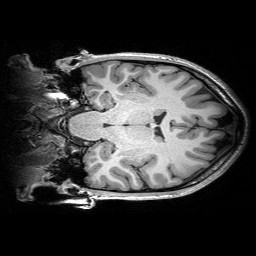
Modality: T1w
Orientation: coronal
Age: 16
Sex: female
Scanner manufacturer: siemens
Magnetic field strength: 3 T
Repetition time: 2.53 s
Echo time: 0.00297 s